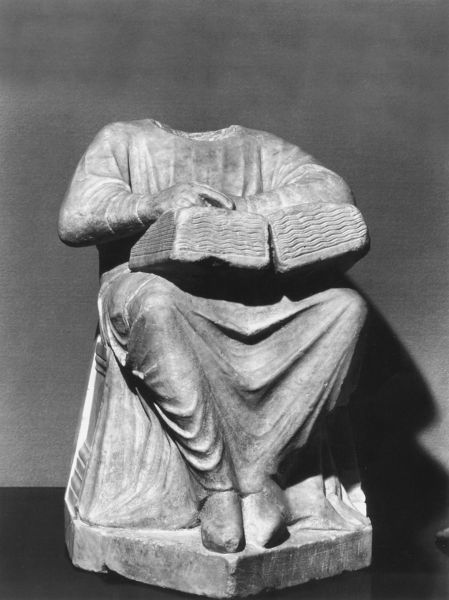
Titel: Brunnenfiguren
Künstler: Arnolfo di Cambio
Institution: Perugia, Galleria Nazionale dell’ Umbria
Schlagwörter: fuß, hand, kopf, mann, schatten, umhang, sitzen, finger, frankreich, grau, marmor, stuhl, arme, falten, sockel, stein, hände, gewand, mantel, sessel, sitzend, skulptur, statue, schemel, dick, zeigefinger, lesen, faltenwurf, podest, knie, zeigen, antike, buch, torso, sitzfigur, fragment, kaputt, mönch, leser, kopflos, athen, staue, apostel, evangelist, zeigend, fehlt, fotografe, galten, 1400, dickes buch, gelehrtere, leser ohne kopf, lesende person